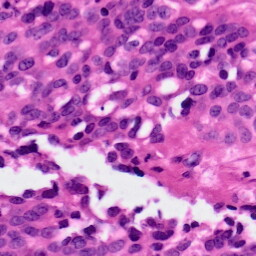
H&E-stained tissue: Ovarian